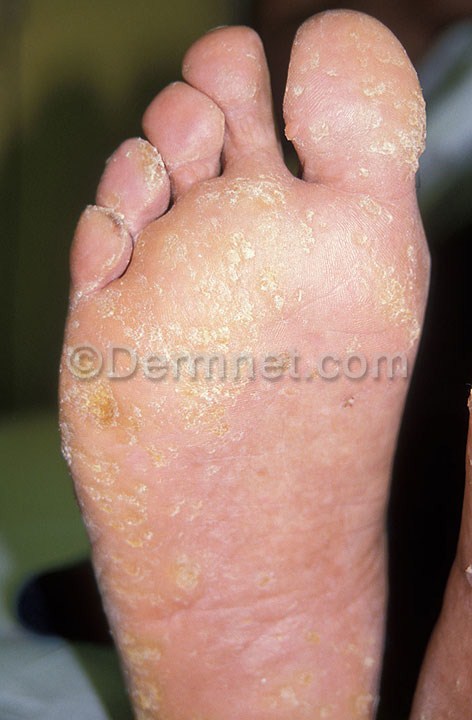
Disease: Actinic Keratosis Basal Cell Carcinoma and other Malignant Lesions